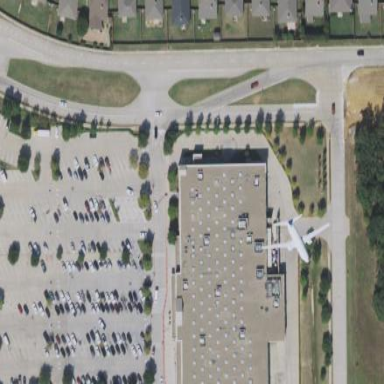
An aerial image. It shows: Retail building housing supermarket.